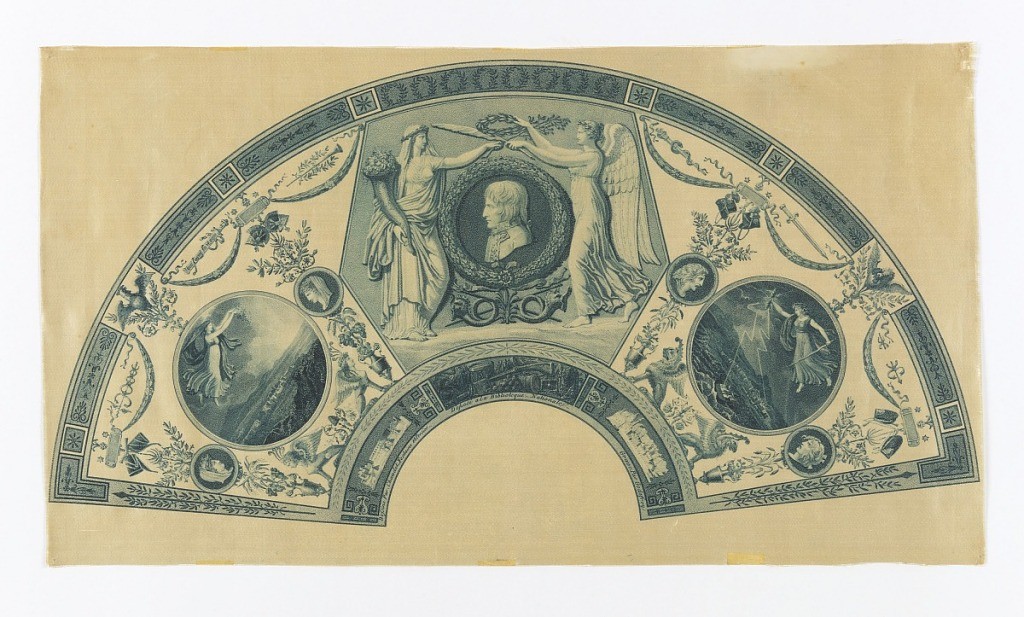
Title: Fan leaf
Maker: Antoine Denis Chaudet, 1763 – 1810
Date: ca. 1797
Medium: silk Technique: printed by engraved plate on 7\1 satin weave
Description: Unmounted fan leaf.  Cream satin printed by engraved plate in blue. At center, a profile bust of Napoleon being crowned with laurel by Abundance and Victory. The medallion on the left contains Peace scattering flowers, and on the right, War hurling lightning. Surrounded by ornaments, garlands, and architectural details in the neoclassical style.